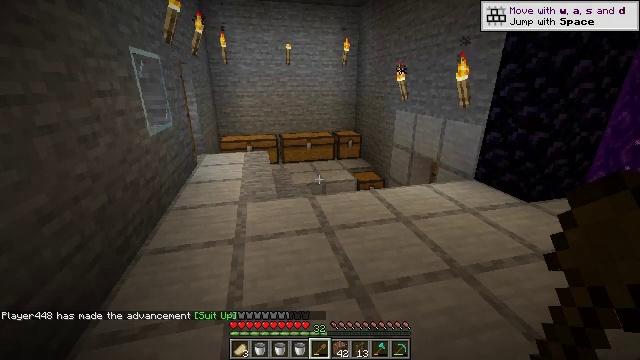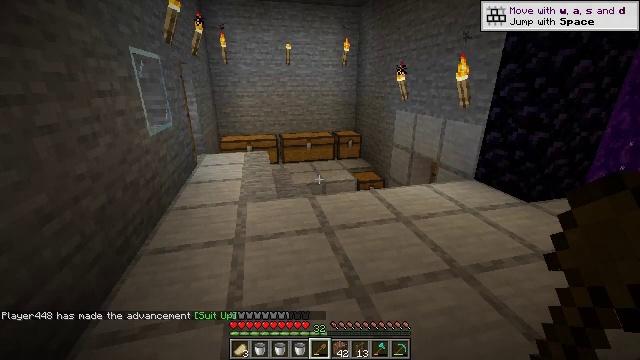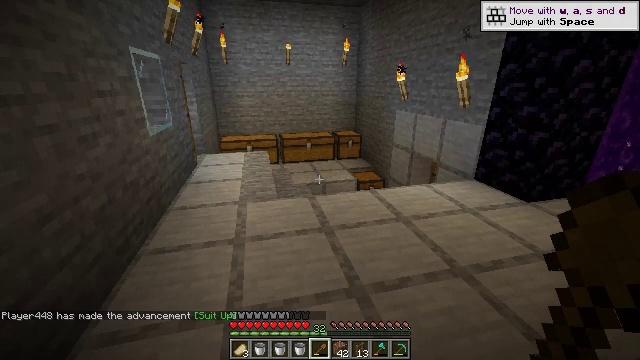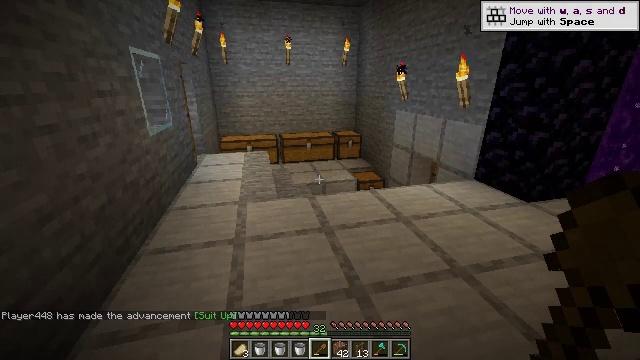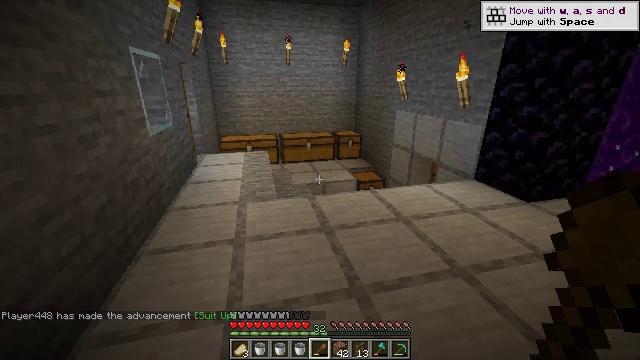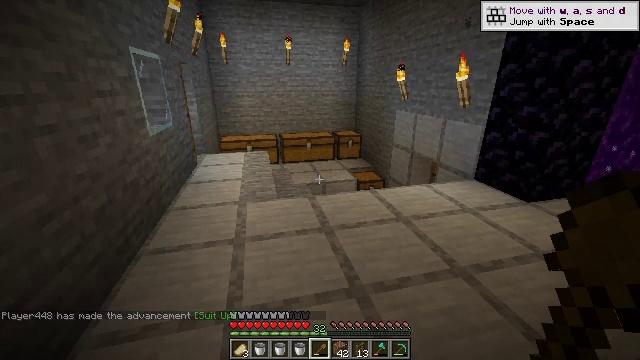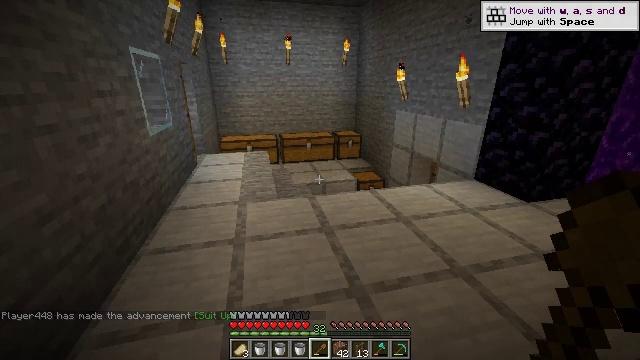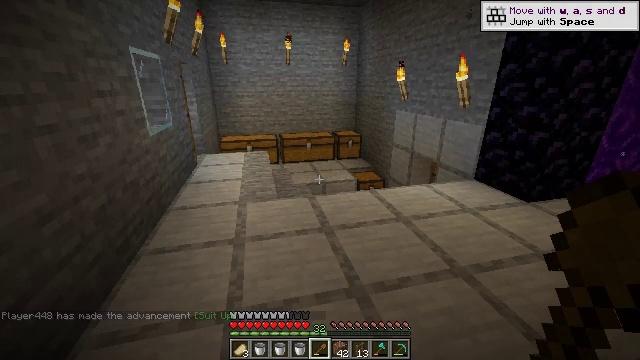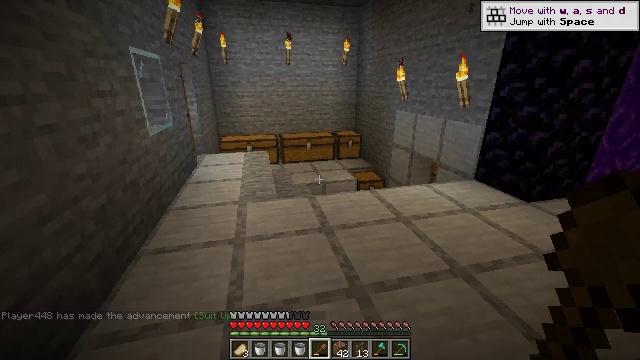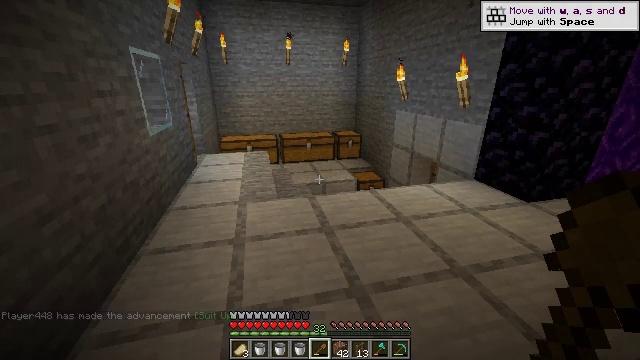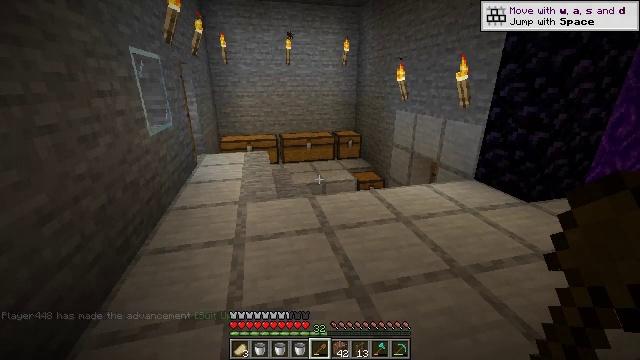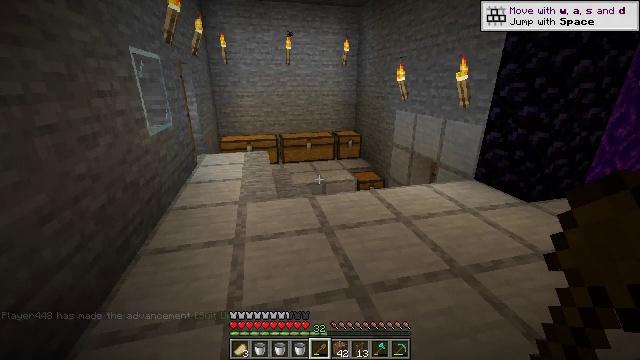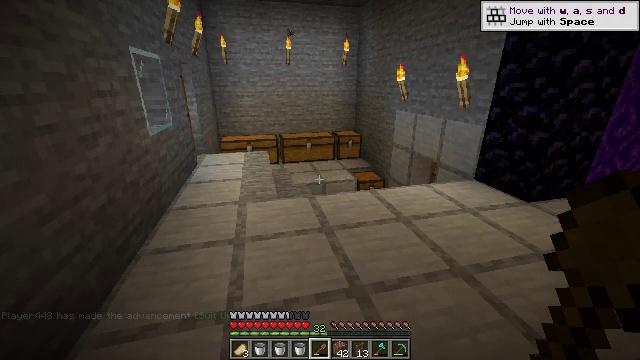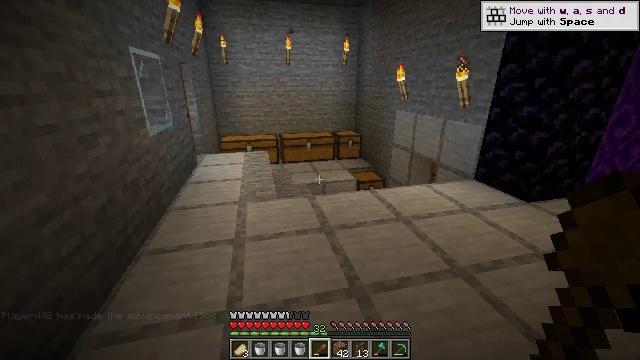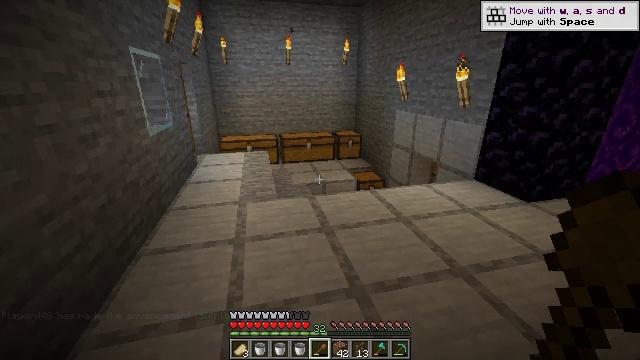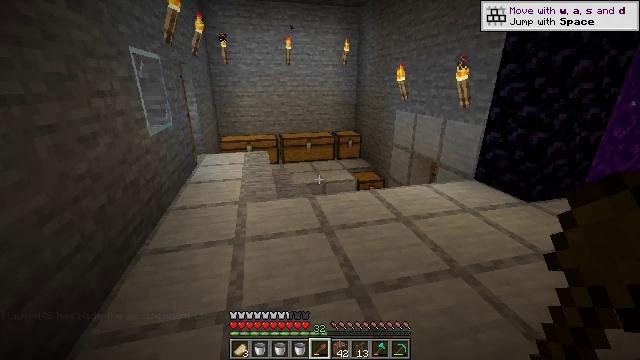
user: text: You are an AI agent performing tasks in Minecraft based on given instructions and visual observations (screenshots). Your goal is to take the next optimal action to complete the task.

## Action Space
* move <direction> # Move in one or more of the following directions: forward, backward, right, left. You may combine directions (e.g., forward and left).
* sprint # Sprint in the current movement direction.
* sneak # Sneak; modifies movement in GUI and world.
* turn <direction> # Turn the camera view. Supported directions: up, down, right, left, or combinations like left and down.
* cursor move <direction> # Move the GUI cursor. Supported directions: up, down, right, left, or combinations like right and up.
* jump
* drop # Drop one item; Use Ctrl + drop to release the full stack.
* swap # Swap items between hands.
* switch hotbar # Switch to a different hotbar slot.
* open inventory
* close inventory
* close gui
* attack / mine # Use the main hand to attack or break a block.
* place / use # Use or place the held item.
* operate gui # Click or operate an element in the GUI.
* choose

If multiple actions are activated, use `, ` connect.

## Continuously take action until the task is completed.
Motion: motion action
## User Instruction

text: Harvest potatoes.
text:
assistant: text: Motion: no_op
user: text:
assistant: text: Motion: no_op
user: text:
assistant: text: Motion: no_op
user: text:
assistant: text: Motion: no_op
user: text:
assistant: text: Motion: no_op
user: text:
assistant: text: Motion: no_op
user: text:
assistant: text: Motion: no_op
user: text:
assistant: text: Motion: no_op
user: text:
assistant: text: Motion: no_op
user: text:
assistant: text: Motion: no_op
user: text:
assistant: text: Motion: no_op
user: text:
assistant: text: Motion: no_op
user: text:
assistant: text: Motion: no_op
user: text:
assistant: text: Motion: no_op
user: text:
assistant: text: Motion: no_op
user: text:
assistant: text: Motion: no_op
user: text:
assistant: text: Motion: no_op
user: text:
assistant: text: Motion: no_op
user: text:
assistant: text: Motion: no_op
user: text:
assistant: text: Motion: no_op
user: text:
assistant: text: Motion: no_op
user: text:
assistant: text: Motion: no_op
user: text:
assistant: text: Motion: no_op
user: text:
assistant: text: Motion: no_op
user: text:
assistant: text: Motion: no_op
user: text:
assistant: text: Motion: no_op
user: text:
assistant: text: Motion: no_op
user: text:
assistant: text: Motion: no_op
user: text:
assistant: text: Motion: no_op
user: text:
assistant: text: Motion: no_op